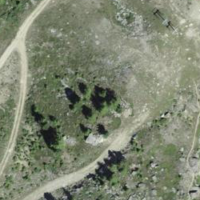
EUNIS habitat code: 26
Species observed at this site:
Pyrrhocorax graculus
Silene acaulis
Pinguicula leptoceras